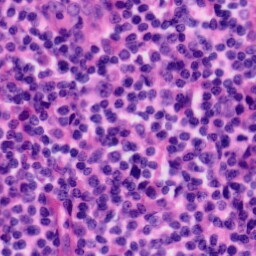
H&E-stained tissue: Tonsil